RGB frame:
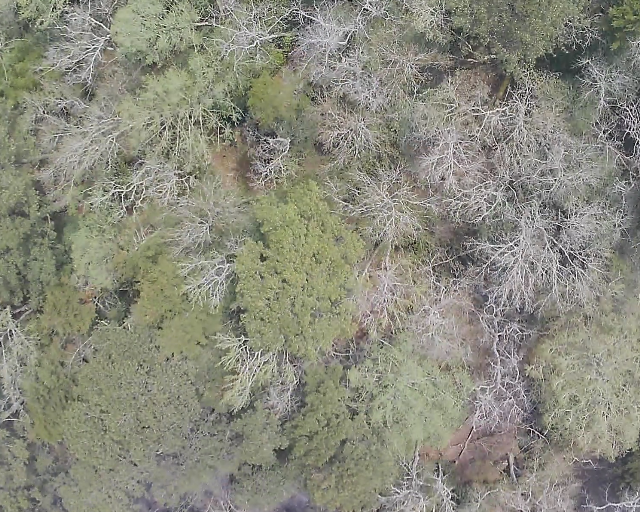
Thermal frame:
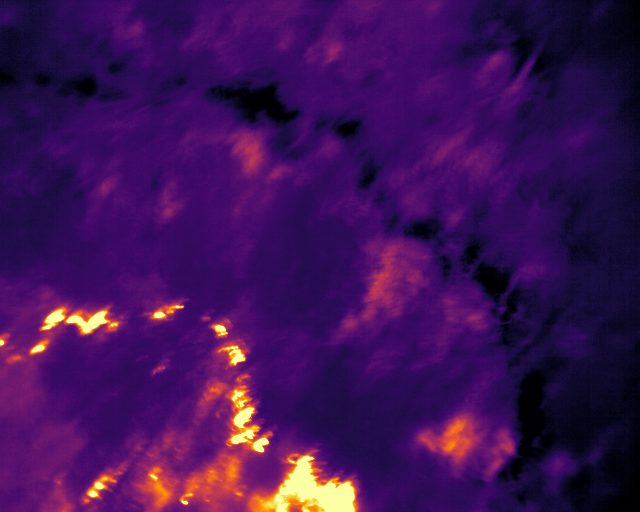
Captured: 2026-02-26 03:40:48
Pixels at or above 80 °C: 781 (fraction of frame: 0.002383)